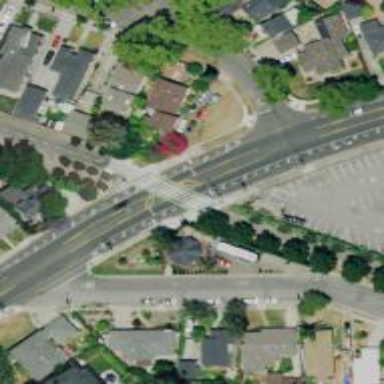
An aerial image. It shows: Secondary road with separate sidewalk.